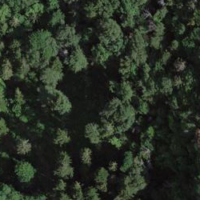
EUNIS habitat code: 43
Species observed at this site:
Lamium galeobdolon